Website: slack
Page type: payment
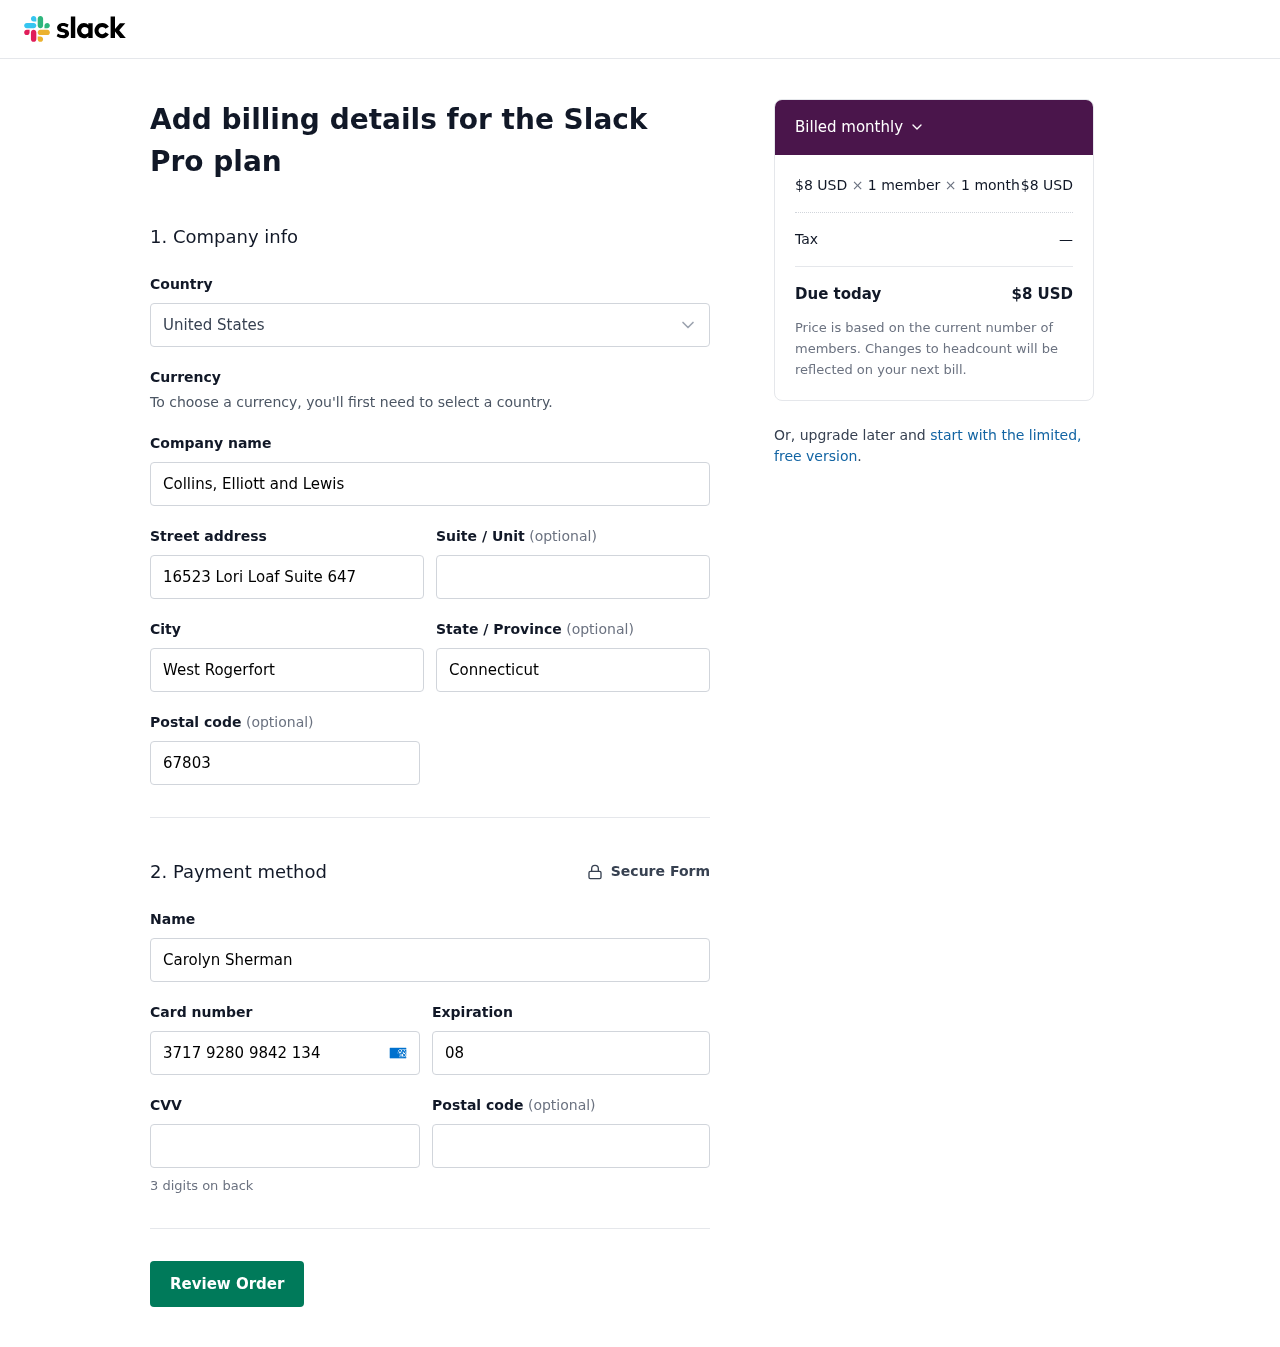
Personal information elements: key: PII_COUNTRY
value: United States
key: PII_COMPANY
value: Collins, Elliott and Lewis
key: PII_STREET
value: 16523 Lori Loaf Suite 647
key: PII_CITY
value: West Rogerfort
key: PII_STATE
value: Connecticut
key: PII_POSTCODE
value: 67803
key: PII_FULLNAME
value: Carolyn Sherman
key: PII_CARD_NUMBER
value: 3717 9280 9842 134
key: PII_CARD_EXPIRY
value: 08/28
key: PII_CARD_CVV
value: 7138
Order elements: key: ORDER_PRICE_PER_MEMBER
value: $8 USD
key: ORDER_NUM_MEMBERS
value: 1 member
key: ORDER_NUM_MONTHS
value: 1 month
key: ORDER_SUBTOTAL
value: $8 USD
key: ORDER_TAX
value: —
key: ORDER_TOTAL
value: $8 USD